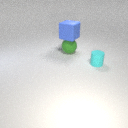
small cyan rubber cylinder to the right of large green rubber sphere